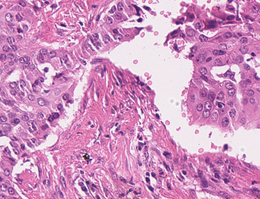
Tumor epithelial tissue: yes
Tumor-associated stroma tissue: yes
Normal tissue: no